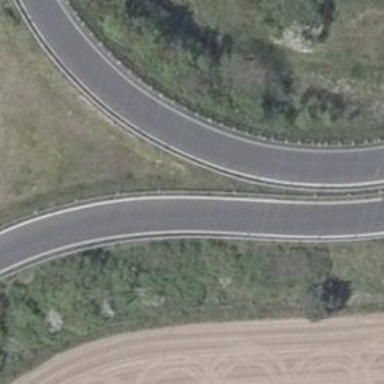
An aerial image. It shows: Asphalt trunk link motorroad.